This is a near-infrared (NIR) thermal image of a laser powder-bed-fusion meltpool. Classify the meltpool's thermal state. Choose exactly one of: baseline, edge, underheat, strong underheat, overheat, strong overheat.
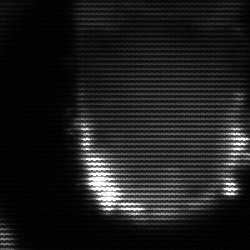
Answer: baseline